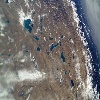
Label: land